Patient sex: F
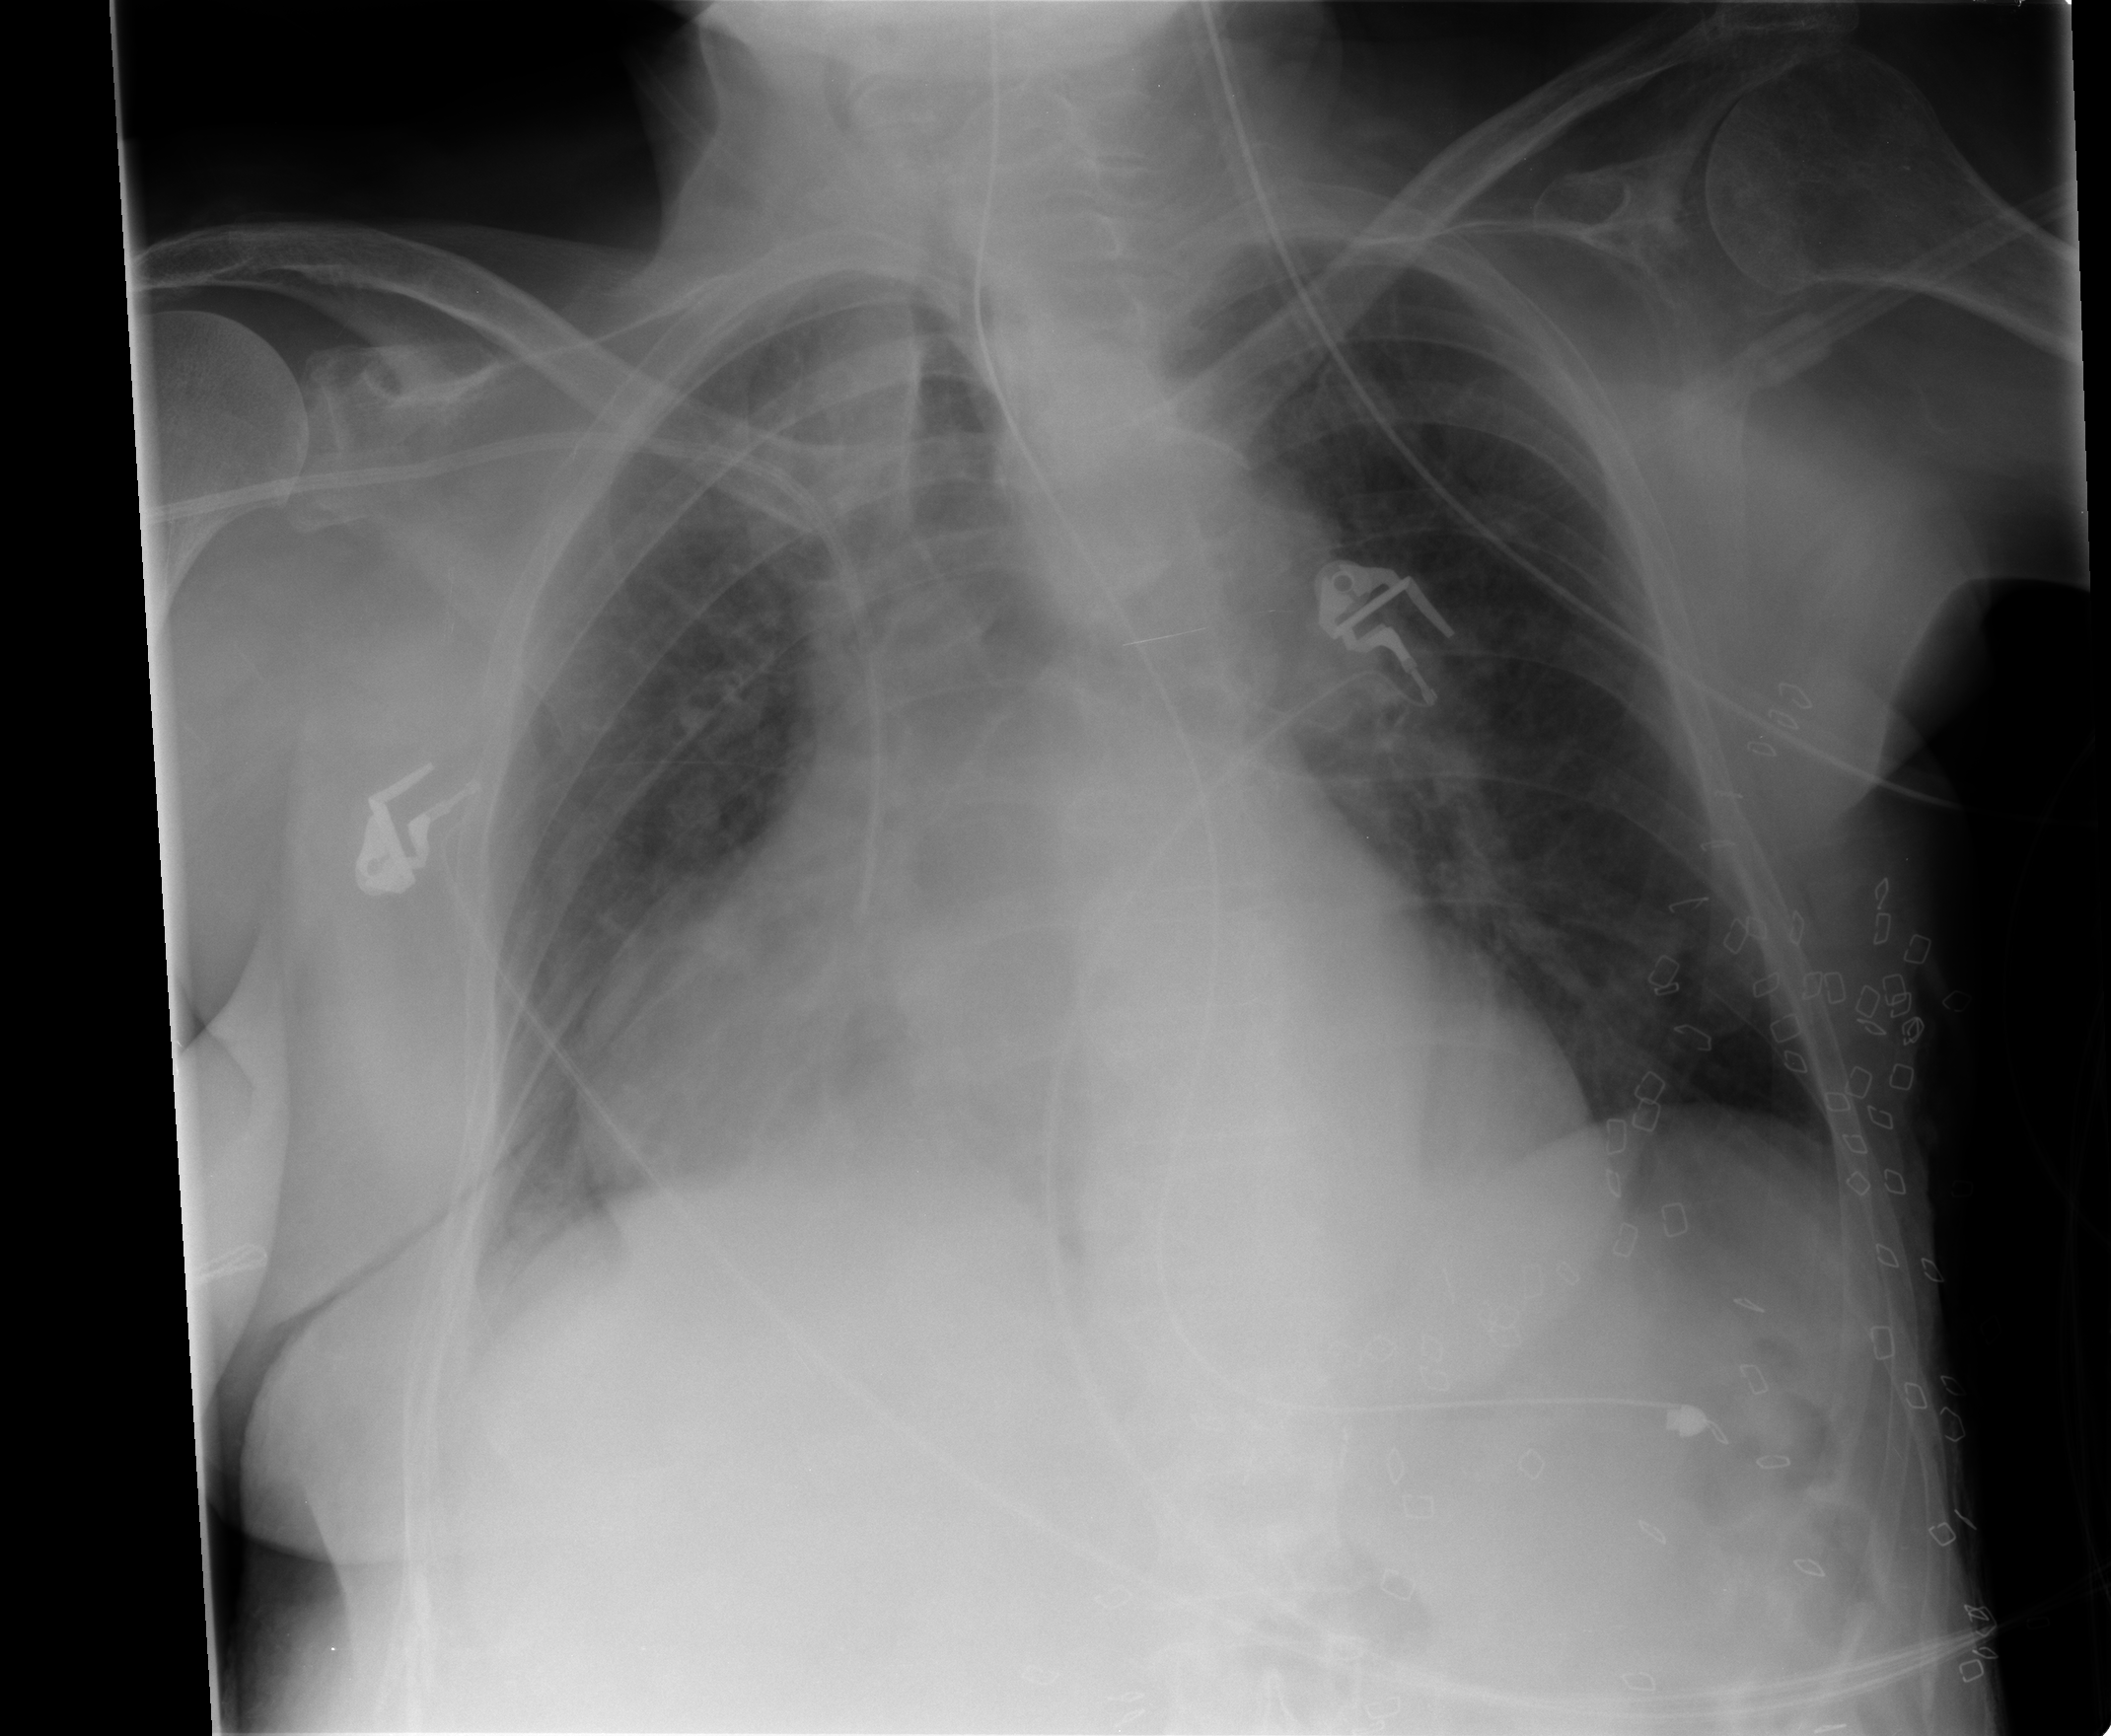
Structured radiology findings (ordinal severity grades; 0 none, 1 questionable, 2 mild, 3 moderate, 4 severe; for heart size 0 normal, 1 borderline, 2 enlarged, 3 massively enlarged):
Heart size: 2
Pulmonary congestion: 1
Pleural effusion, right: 0
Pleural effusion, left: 0
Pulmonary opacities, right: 0
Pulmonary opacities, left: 0
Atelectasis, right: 2
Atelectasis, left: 0